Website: home-depot
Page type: account-selection
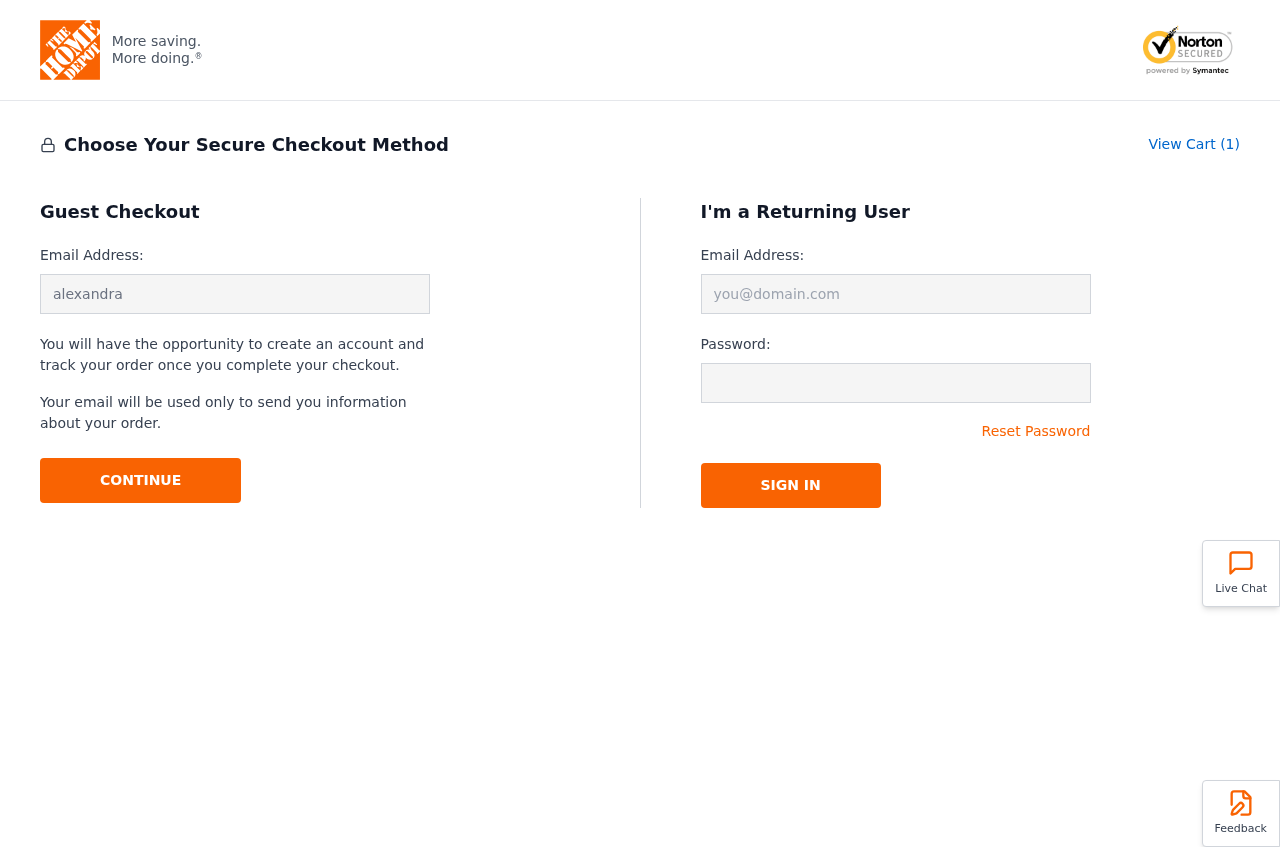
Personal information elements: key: PII_EMAIL
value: alexandraweaver@hotmail.com
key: PII_LOGIN_USERNAME
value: aweaver761
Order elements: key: ORDER_NUM_ITEMS
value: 1